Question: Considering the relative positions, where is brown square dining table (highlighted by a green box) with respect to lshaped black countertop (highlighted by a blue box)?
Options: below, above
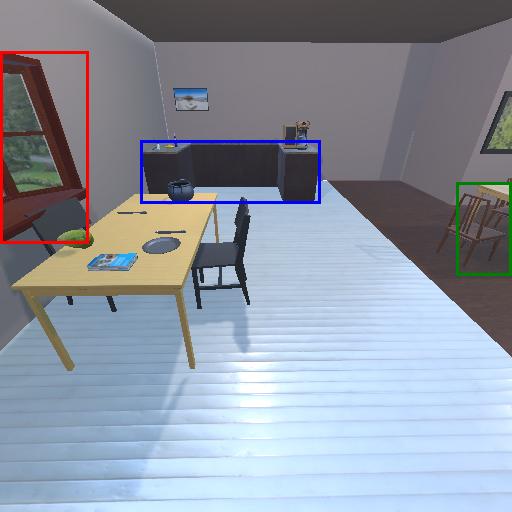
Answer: below